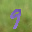
Label: 9